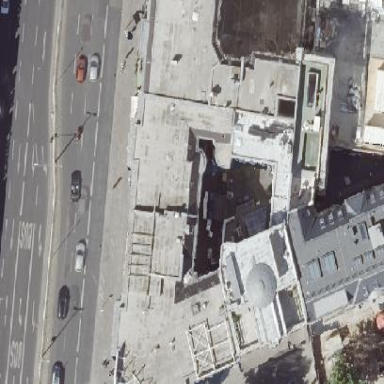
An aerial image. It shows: Hotel building.